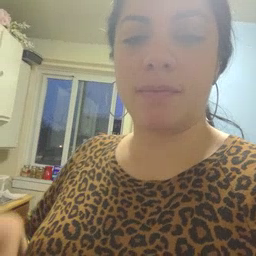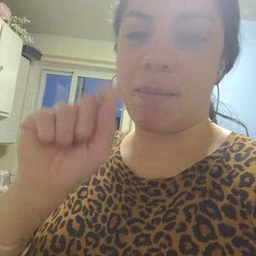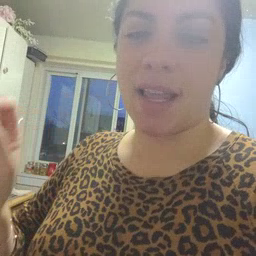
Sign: pen